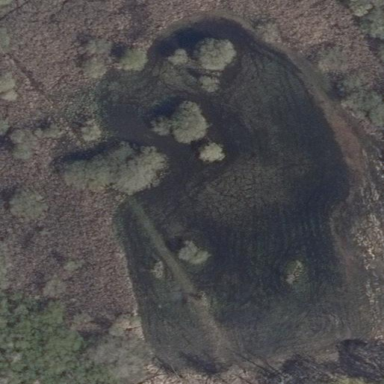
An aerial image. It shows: Beautiful wet meadow natural wetland.